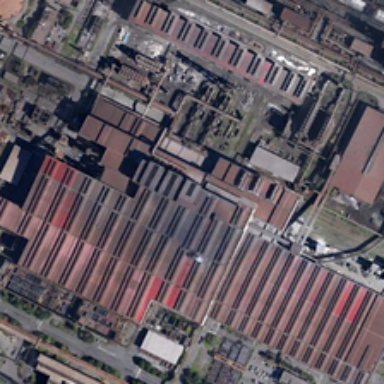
There are many red factories in the factory .